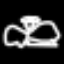
Label: angel